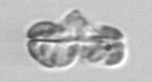
Label: Karenia